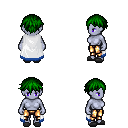
a pixel art fantasy rpg character, female body template, dark elf, purple skin, white trimmed cape, gold greaves, green short bangs hairstyle, gray slippers, four views (front, back, left, right), 2x2 character sprite sheet, small pixel art, hard edges, no anti-aliasing